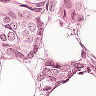
Metastatic tissue present: yes